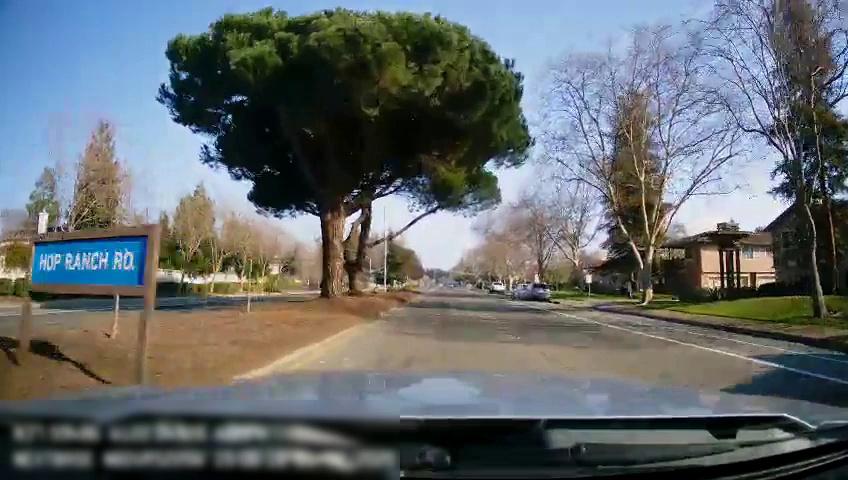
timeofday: Day
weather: Sunny
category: Drivable Space
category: Drivable Space
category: Vehicles | Truck
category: Vehicles | Car
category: Vehicles | SUV
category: Lanes | Current Lane
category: Lanes | Alternate Lane